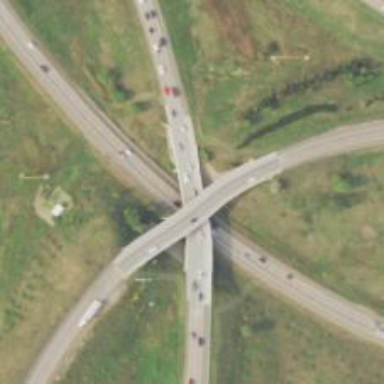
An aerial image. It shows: Bridge over motorway_link.